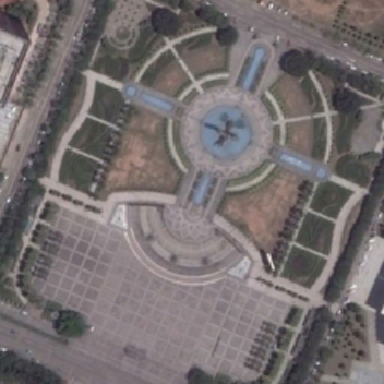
A square with two high way and dark green plants surrounded .